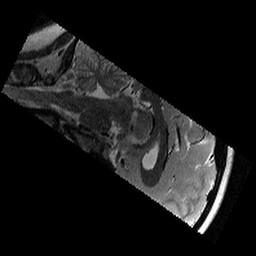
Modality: T2w
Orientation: sagittal
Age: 12
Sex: female
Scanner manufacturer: siemens
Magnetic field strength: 3 T
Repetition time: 9.23 s
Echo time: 0.067 s